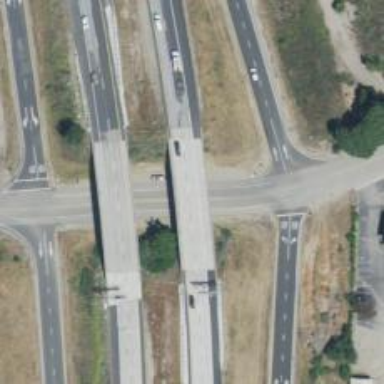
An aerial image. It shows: Motorway bridge.